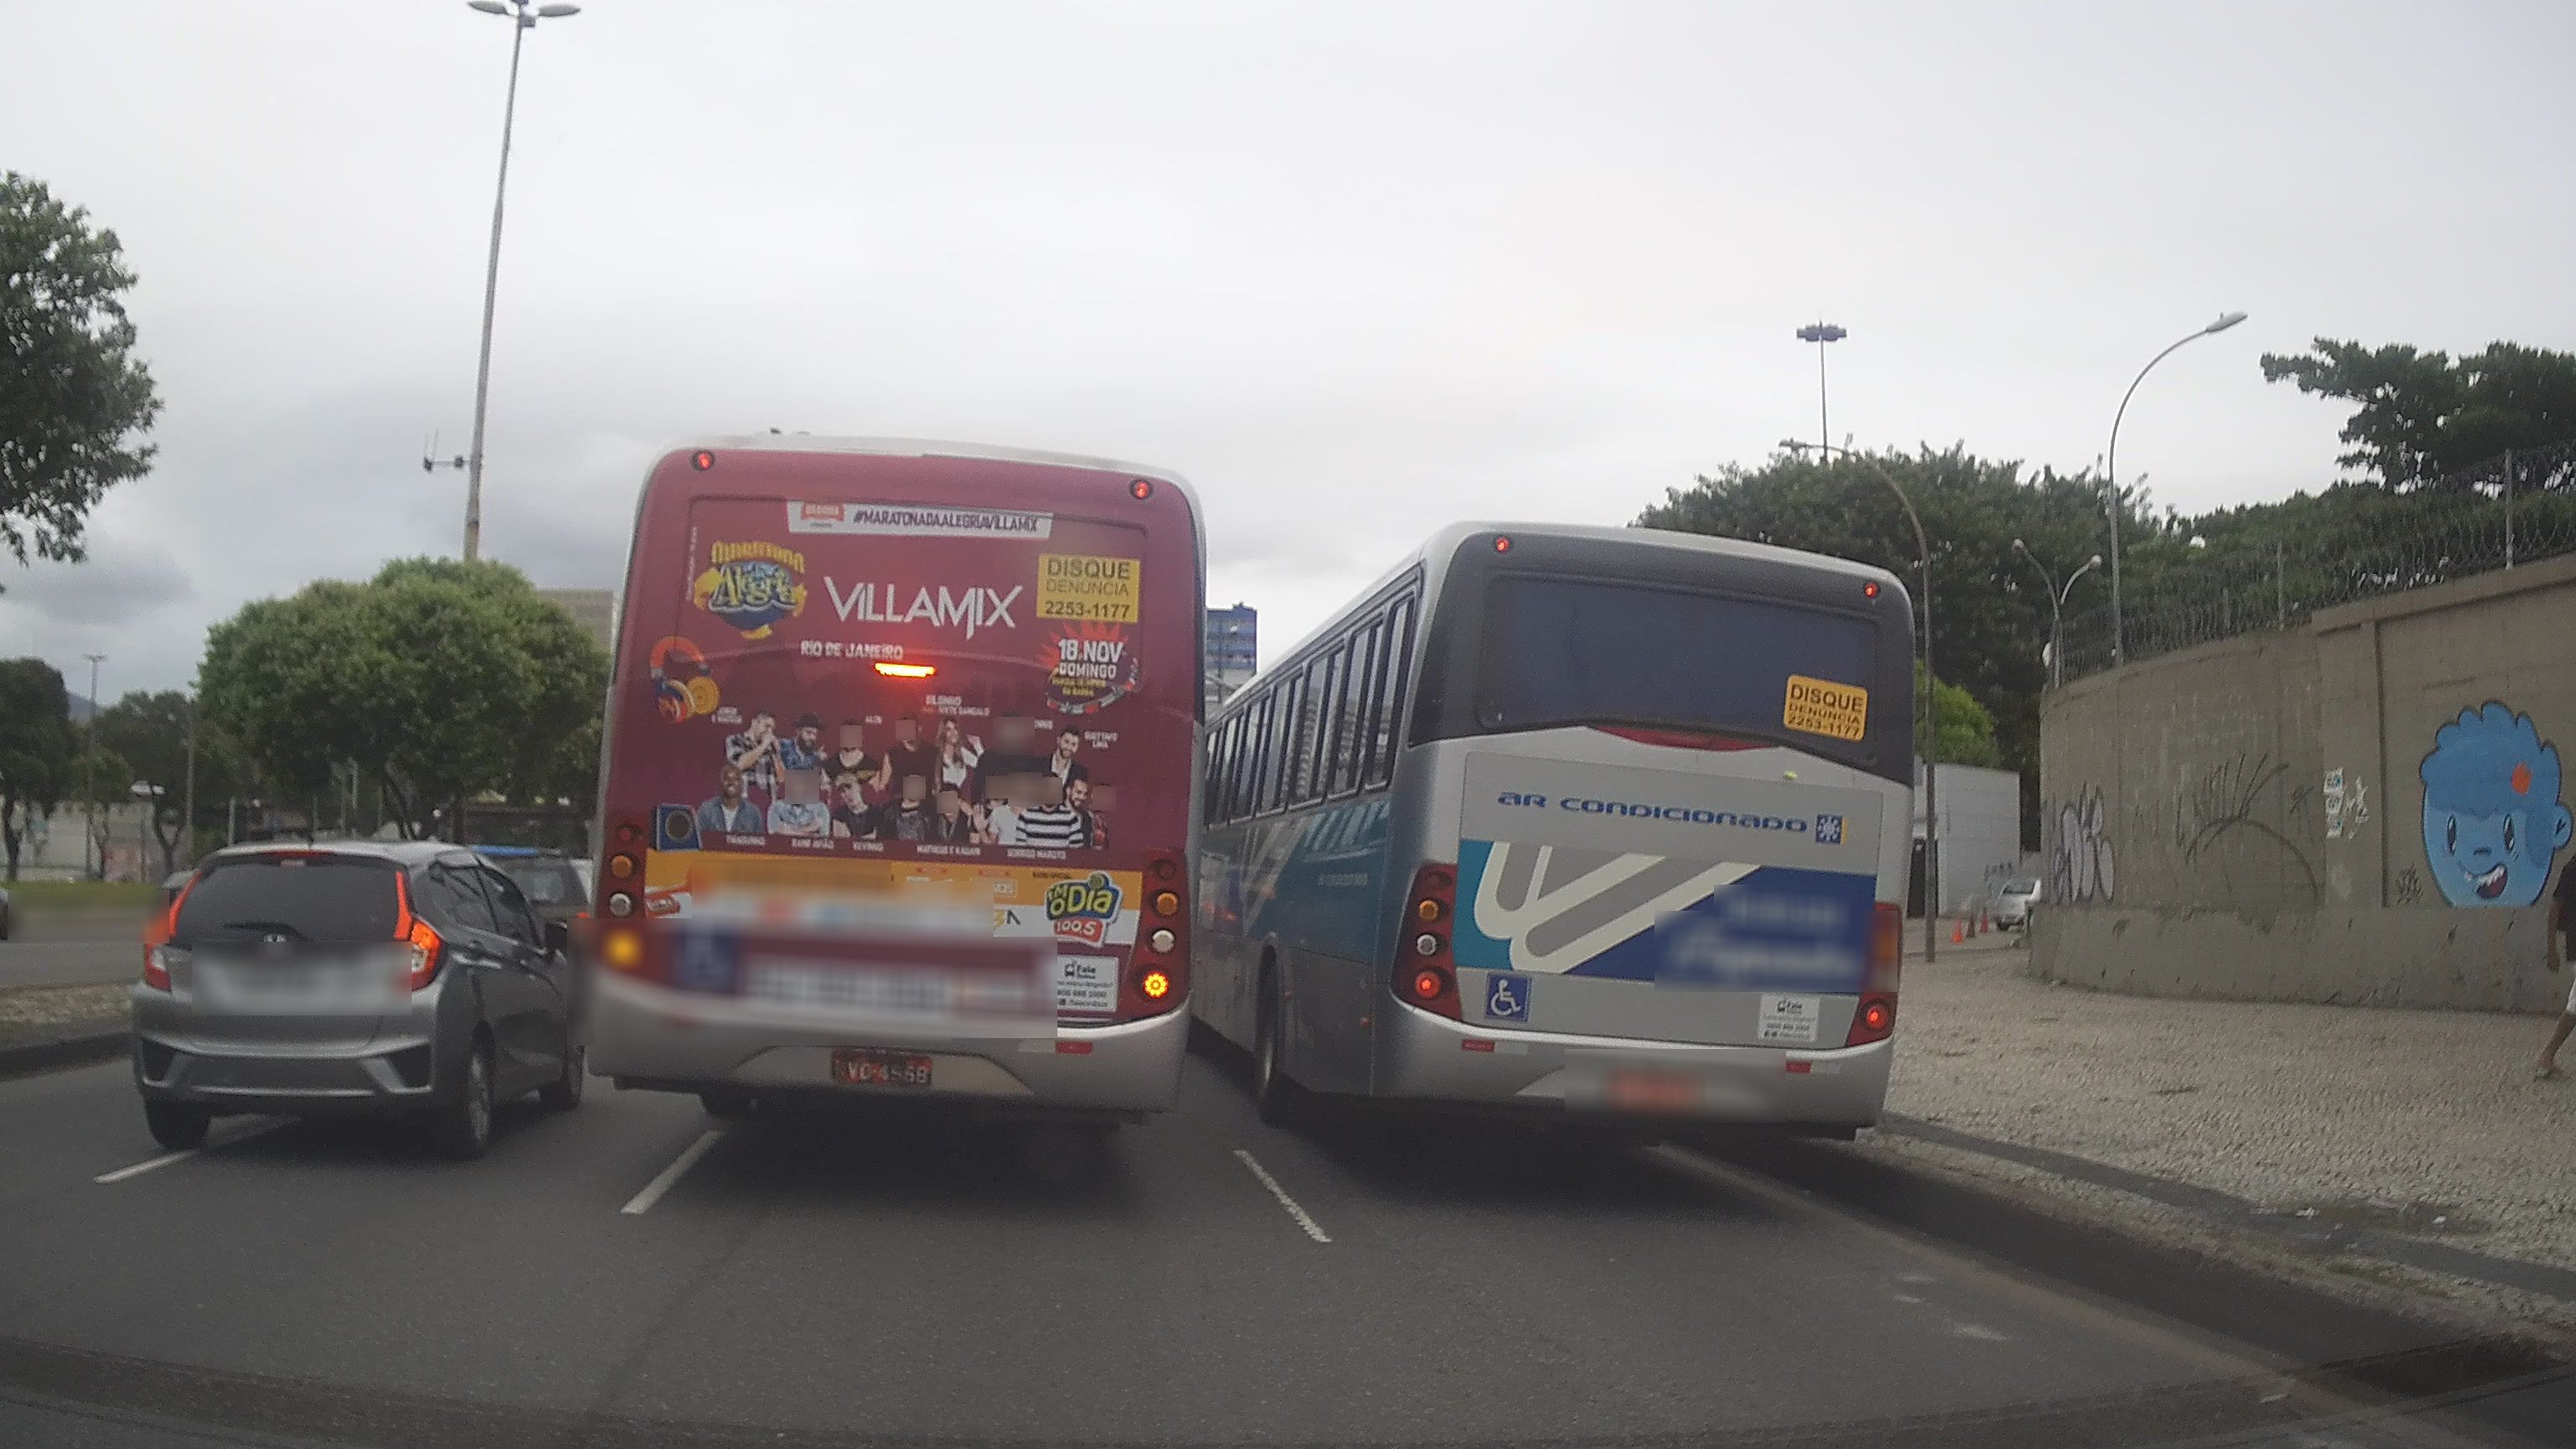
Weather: cloudy
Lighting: day
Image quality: good
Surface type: driving surface
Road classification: secondary
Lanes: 3
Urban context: urban centre
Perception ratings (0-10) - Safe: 2.78, Lively: 5.48, Beautiful: 3.18, Boring: 5.4, Depressing: 6.37, Wealthy: 2.43